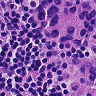
Metastatic tissue present: yes